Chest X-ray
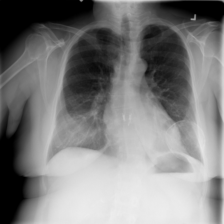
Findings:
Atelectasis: negative
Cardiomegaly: negative
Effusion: negative
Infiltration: negative
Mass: negative
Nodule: negative
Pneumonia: negative
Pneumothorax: negative
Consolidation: negative
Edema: negative
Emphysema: negative
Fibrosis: negative
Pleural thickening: negative
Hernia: negative